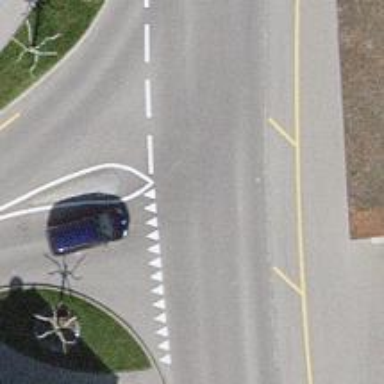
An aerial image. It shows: Road with "give way" sign.